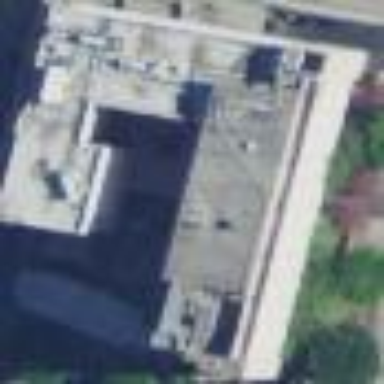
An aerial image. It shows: Building.